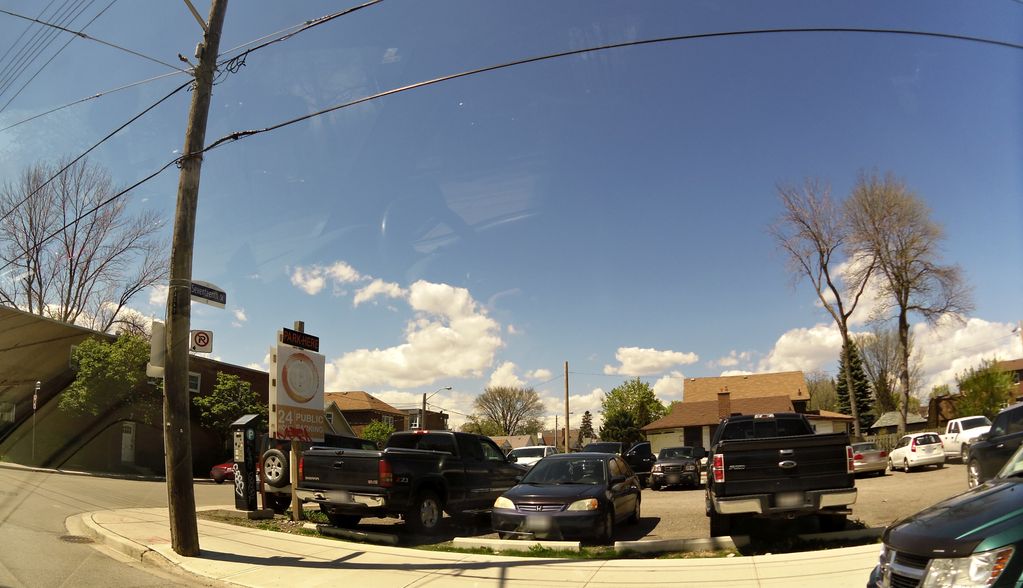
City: toronto